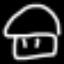
Label: mushroom